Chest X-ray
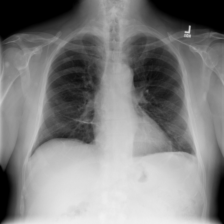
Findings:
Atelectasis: negative
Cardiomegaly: negative
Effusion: negative
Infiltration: negative
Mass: negative
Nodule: negative
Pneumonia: negative
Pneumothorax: negative
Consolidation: negative
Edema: negative
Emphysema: negative
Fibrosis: negative
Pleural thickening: negative
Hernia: negative